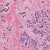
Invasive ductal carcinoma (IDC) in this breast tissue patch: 1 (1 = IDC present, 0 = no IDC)